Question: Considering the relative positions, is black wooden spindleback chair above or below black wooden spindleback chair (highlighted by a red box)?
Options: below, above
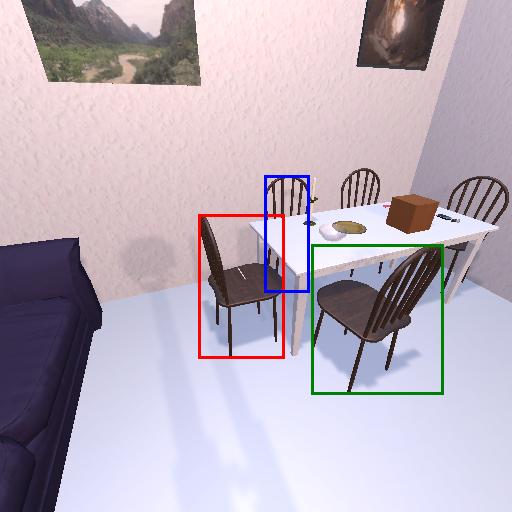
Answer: below